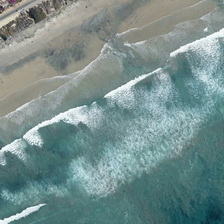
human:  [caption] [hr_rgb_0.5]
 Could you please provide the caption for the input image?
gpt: white spoondrift of the blue water pats the beach .

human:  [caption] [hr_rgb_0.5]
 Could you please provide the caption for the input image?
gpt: the beach between the freeway and the blue sea .

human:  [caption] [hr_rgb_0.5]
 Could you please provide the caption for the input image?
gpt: there are rocks and a road along the beachline .

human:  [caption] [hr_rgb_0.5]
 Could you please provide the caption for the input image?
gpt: there are rocks and a road along the beachline .

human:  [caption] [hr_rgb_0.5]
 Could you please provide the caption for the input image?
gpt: white waves in green ocean are near a beach and a road .